Field crop: maize
Growth stage: 2
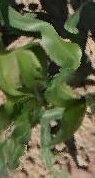
Species: maize